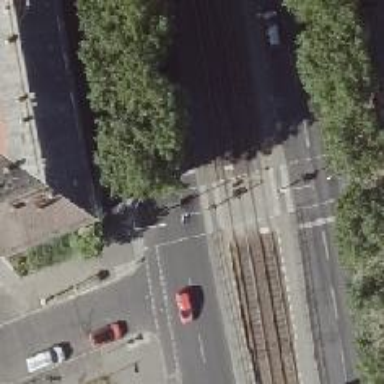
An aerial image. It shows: Traffic island located on footway.